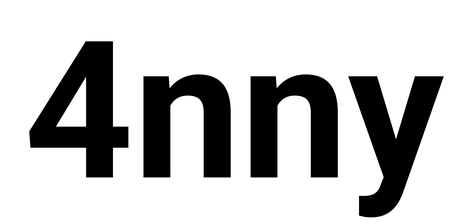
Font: Roboto_Bold